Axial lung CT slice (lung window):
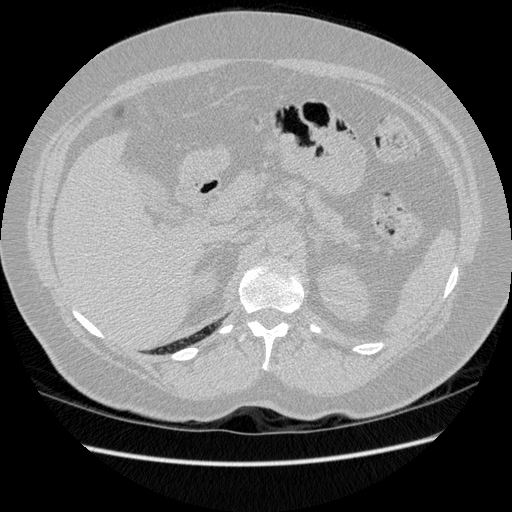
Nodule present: no